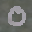
Label: 0